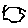
Label: hexagon